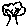
Label: tree